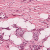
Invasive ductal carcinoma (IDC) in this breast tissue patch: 1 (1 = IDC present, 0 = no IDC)